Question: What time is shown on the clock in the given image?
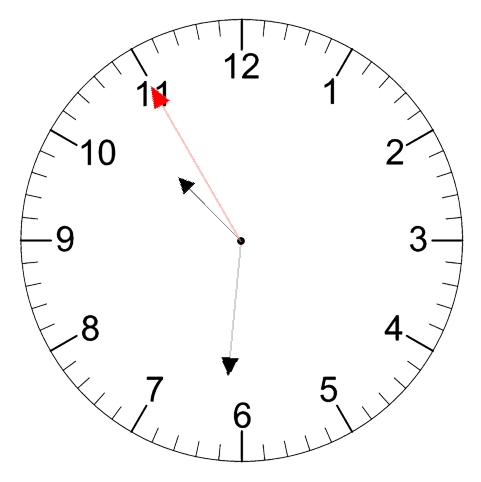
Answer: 10:30:55